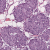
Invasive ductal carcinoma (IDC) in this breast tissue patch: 1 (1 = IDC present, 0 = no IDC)